Question: I'm implementing a product stock manage website, witch has many layers of permissions. It has an admin that has all kind of permissions and then level 2, 3, 4, etc... that will have less permitions. But specific users can have special permissions, like for example creating users, or read information about other users.
Consider the following scenario:
'''
* admin inserted user1, user2 and user3.
* user1 inserted user4 and user5 under his supervision.
* user1 edited user4's permission so: user4 can see all user5's
activity, but user5 cannot see user4's activity.
* user5 inserted user6 and user7 and can see all their activity, but
user4 cant!
* user2 is in the same "level" and user1 and user3, but he cant see
their sublevels activity.
'''
How can I make this permission-tree implicit in my database?
Graphical scheme of the permissions tree:

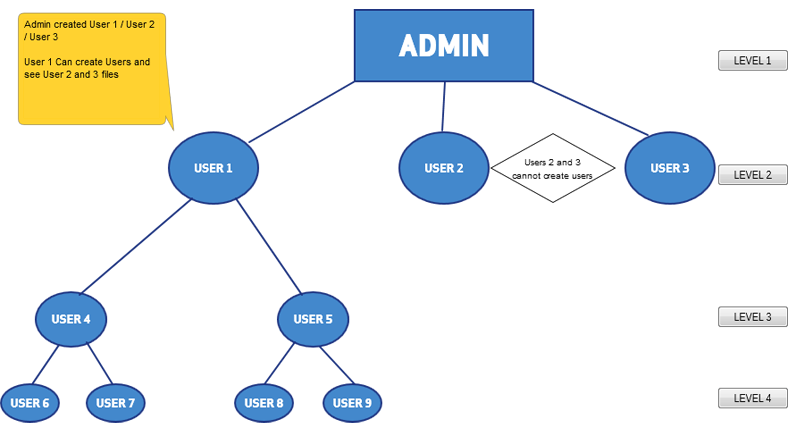
Answer: First-off, the table of users would be
{id, username, password, ..., owner}, owner being the user id that created the account
This creates a tree of users.
Then you would need an ACL table in the form
{userid, updatepriviledgeid, deleteuserid, updateuserid, viewid, ..., wholetree, ...}
Each entry would be for a user id in the main table (this is not a primary key)
The rest, e.g. updatepriviledgeid would mean that this user can update the user information. Each record has an associated wholetreeupdtae as a boolean that simplifies whether the user has permission to the whole tree